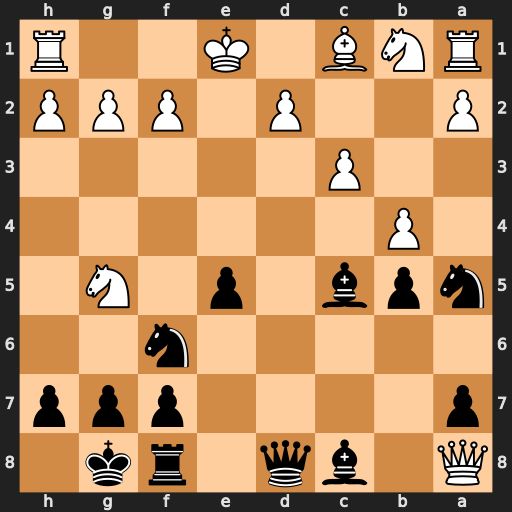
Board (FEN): Q1bq1rk1/p4ppp/5n2/npb1p1N1/1P6/2P5/P2P1PPP/RNB1K2R
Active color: b
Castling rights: KQ
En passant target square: -
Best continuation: Bxf2+ Kxf2 Qb6+